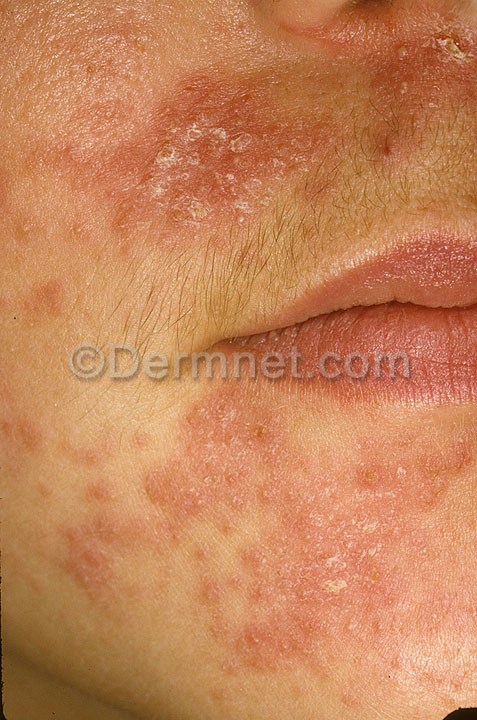
Disease: Acne and Rosacea Photos